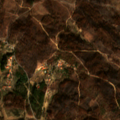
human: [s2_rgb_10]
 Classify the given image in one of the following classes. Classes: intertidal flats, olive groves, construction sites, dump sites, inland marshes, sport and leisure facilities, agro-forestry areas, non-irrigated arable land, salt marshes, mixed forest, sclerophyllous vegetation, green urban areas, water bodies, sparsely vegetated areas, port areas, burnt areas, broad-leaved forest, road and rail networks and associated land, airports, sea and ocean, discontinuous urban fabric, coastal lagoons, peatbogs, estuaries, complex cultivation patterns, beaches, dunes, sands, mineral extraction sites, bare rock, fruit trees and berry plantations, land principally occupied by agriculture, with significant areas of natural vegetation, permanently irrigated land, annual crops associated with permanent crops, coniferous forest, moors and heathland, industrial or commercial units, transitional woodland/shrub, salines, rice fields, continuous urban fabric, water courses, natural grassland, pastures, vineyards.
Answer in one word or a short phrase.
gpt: land principally occupied by agriculture, with significant areas of natural vegetation, coniferous forest